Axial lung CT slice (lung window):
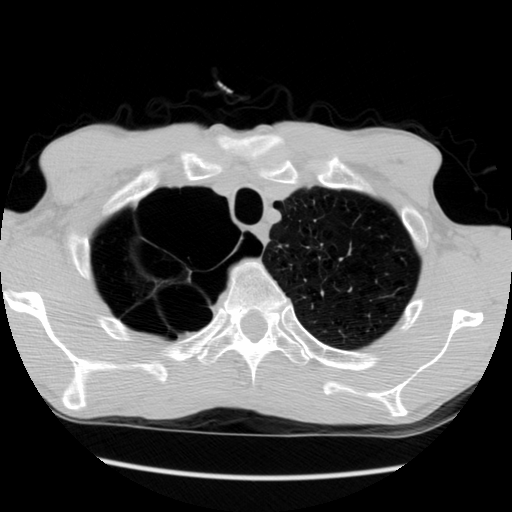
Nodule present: no